Question: I'm using the <URL> and trying to align the tabs to right. I tried to put 'dir="rtl"' and 'style="text-align:right"' but it's not working.
Here's a photo:

This is the code:
'''
<%@ Page Language="C#" AutoEventWireup="true" CodeFile="CS.aspx.cs" Inherits="CS" %>
<!DOCTYPE html PUBLIC "-//W3C//DTD XHTML 1.0 Transitional//EN" "http://www.w3.org/TR/xhtml1/DTD/xhtml1-transitional.dtd">
<html xmlns="http://www.w3.org/1999/xhtml">
<head runat="server">
<title></title>
<style type="text/css">
body
{
font-family: Arial;
font-size: 10pt;
}
ul.ui-tabs .ui-tabs-nav {
text-align: right;
}
li.ui-tabs .ui-tabs-nav li {
float: none;
display: inline-block;
}
</style>
</head>
<body>
<form id="form1" runat="server">
<script type="text/javascript" src="http://ajax.googleapis.com/ajax/libs/jquery/1.7.2/jquery.min.js"></script>
<script src="http://ajax.aspnetcdn.com/ajax/jquery.ui/1.8.9/jquery-ui.js" type="text/javascript"></script>
<link href="http://ajax.aspnetcdn.com/ajax/jquery.ui/1.8.9/themes/start/jquery-ui.css"
rel="stylesheet" type="text/css" />
<script type="text/javascript">
var selected_tab = 1;
$(function () {
var tabs = $("#tabs").tabs({
select: function (e, i) {
selected_tab = i.index;
}
});
selected_tab = $("[id$=selected_tab]").val() != "" ? parseInt($("[id$=selected_tab]").val()) : 0;
tabs.tabs('select', selected_tab);
$("form").submit(function () {
$("[id$=selected_tab]").val(selected_tab);
});
});
</script>
<div id="tabs">
<ul >
<li><a href="#tabs-1">Tab 1</a></li>
<li><a href="#tabs-2">Tab 2</a></li>
</ul>
<div id="tabs-1">
Content 1
</div>
<div id="tabs-2">
Content 2
</div>
</div>
<asp:HiddenField ID="selected_tab" runat="server" />
<asp:Button ID="Button1" runat="server" Text="Do PostBack" />
</form>
</body>
</html>
'''
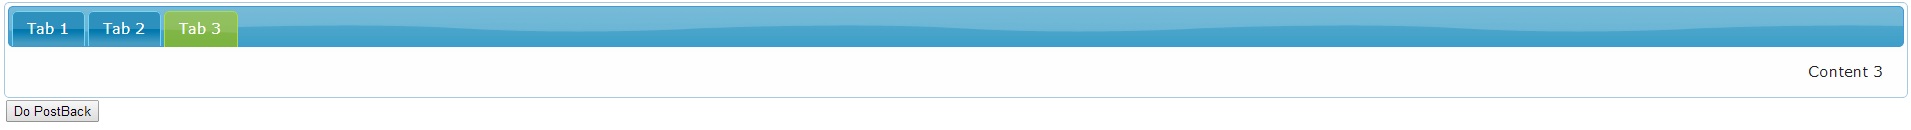
Answer: Try using:
'''
#tabs ul {
text-align: right;
}
#tabs ul li {
float: none;
display: inline-block;
}
'''